Aerial crown-view tile of a tropical tree (Barro Colorado Island, Panama), acquired 20250616:
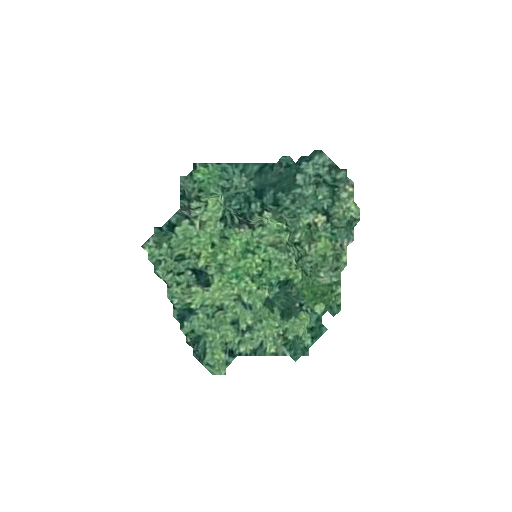
Species: Cavanillesia platanifolia
GBIF accepted scientific name: Cavanillesia platanifolia
Crown area: 48.459 m²